Question: I would like to see boxplots of combination of factors and <URL> for that. I tried it and it looks like this:

But now I would like to also add an ANOVA statistics to each of the groups. Possibly the statistics should display the p-value in each panel (in the white below the e.g. "Australia"). How to do this in lattice? Note that I don't insist on lattice at all...
'''
set.seed(123)
n <- 300
country <- sample(c("Europe", "Africa", "Asia", "Australia"), n, replace = TRUE)
type <- sample(c("city", "river", "village"), n, replace = TRUE)
month <- sample(c("may", "june", "july"), n, replace = TRUE)
x <- rnorm(n)
df <- data.frame(x, country, type, month)
bwplot(x ~ type|country+month, data = df, panel=function(...) {
panel.abline(h=0, col="green")
panel.bwplot(...)
})
'''
The code to perform ANOVA for one of the groups and to <URL> is this:
'''
model <- aov(x ~ type, data = df[df$country == 'Africa' & df$month == 'may',])
p_value <- summary(model)[[1]][["Pr(>F)"]][2]
'''
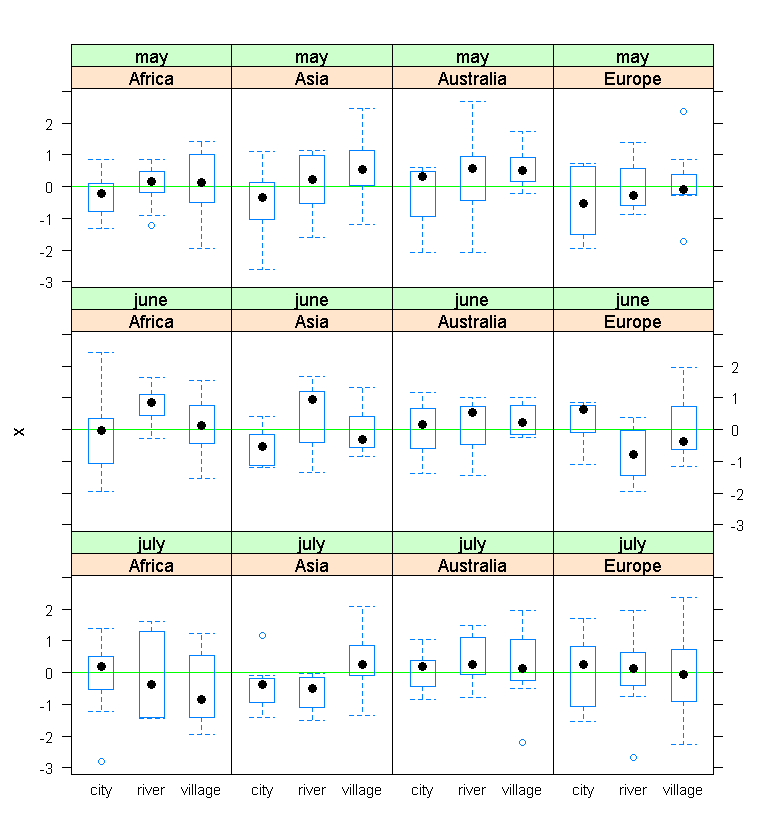
Answer: Here's one way using 'ggplot2'. First we can compute the p-values separately for every month/country combination (I use 'data.table'. you can use whichever way you're comfortable with). Then, we add 'geom_text' and specify 'pvalue' as the label and specify x and y coordinates where the text should be within each facet.
'''
require(data.table)
dt <- data.table(df)
pval <- dt[, list(pvalue = paste0("pval = ", sprintf("%.3f",
summary(aov(x ~ type))[[1]][["Pr(>F)"]][1]))),
by=list(country, month)]
ggplot(data = df, aes(x=type, y=x)) + geom_boxplot() +
geom_text(data = pval, aes(label=pvalue, x="river", y=2.5)) +
facet_grid(country ~ month) + theme_bw() +
theme(panel.margin=grid::unit(0,"lines"), # thanks to @DieterMenne
strip.background = element_rect(fill = NA),
panel.grid.major = element_line(colour=NA),
panel.grid.minor = element_line(colour=NA))
'''